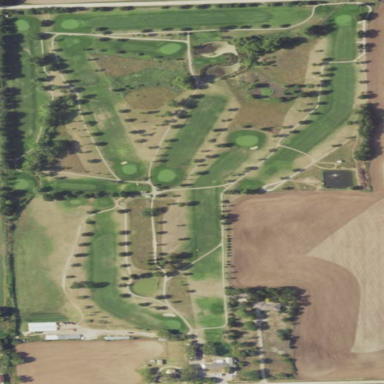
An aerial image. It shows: Golf course surrounded by greenery.